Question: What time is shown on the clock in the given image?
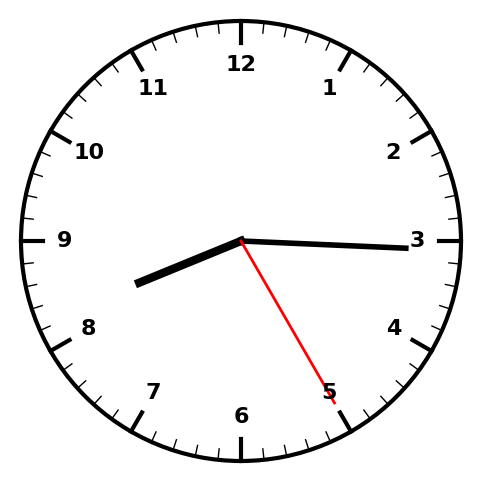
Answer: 08:15:25